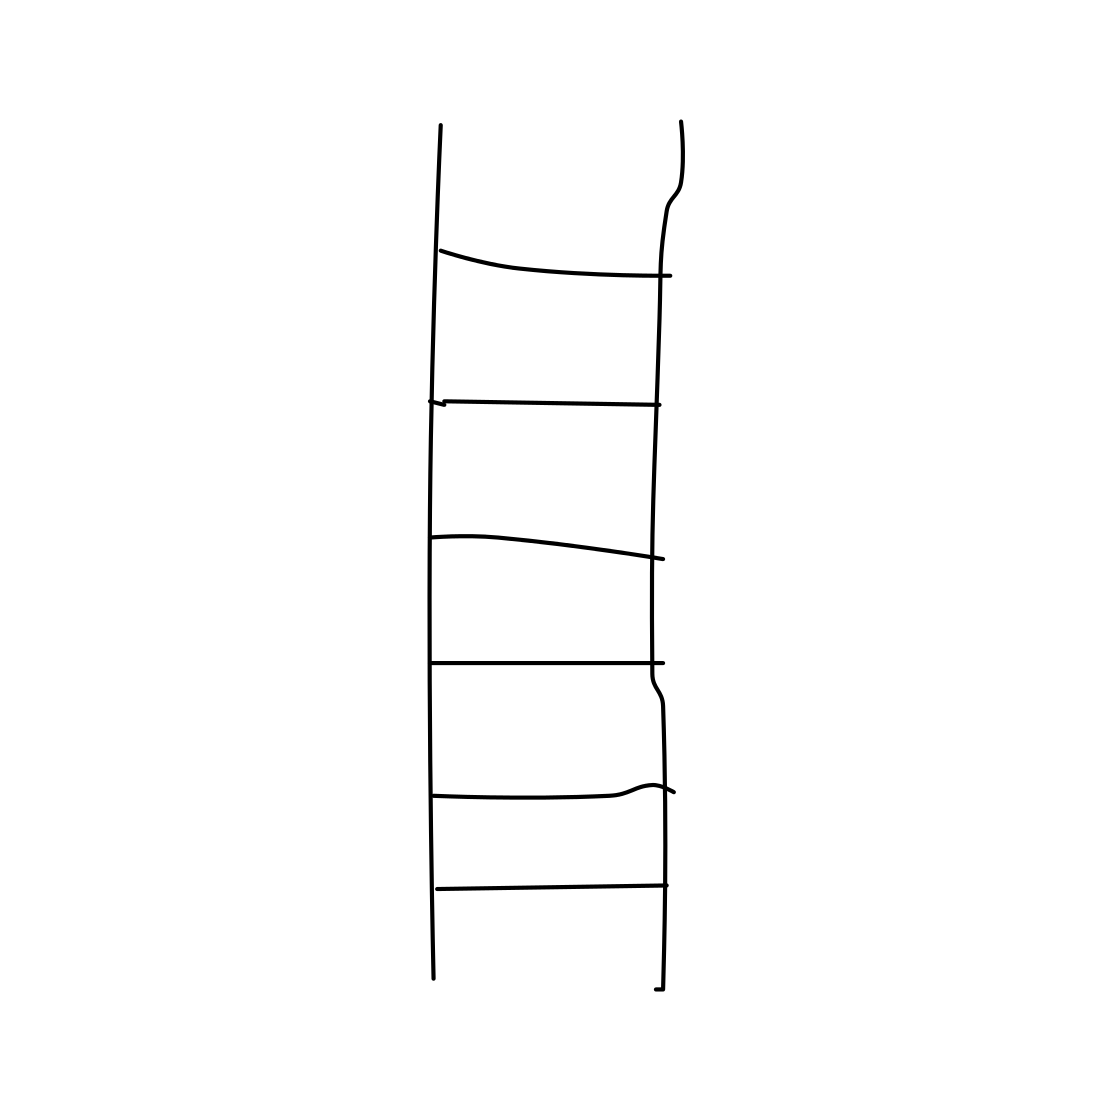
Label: ladder